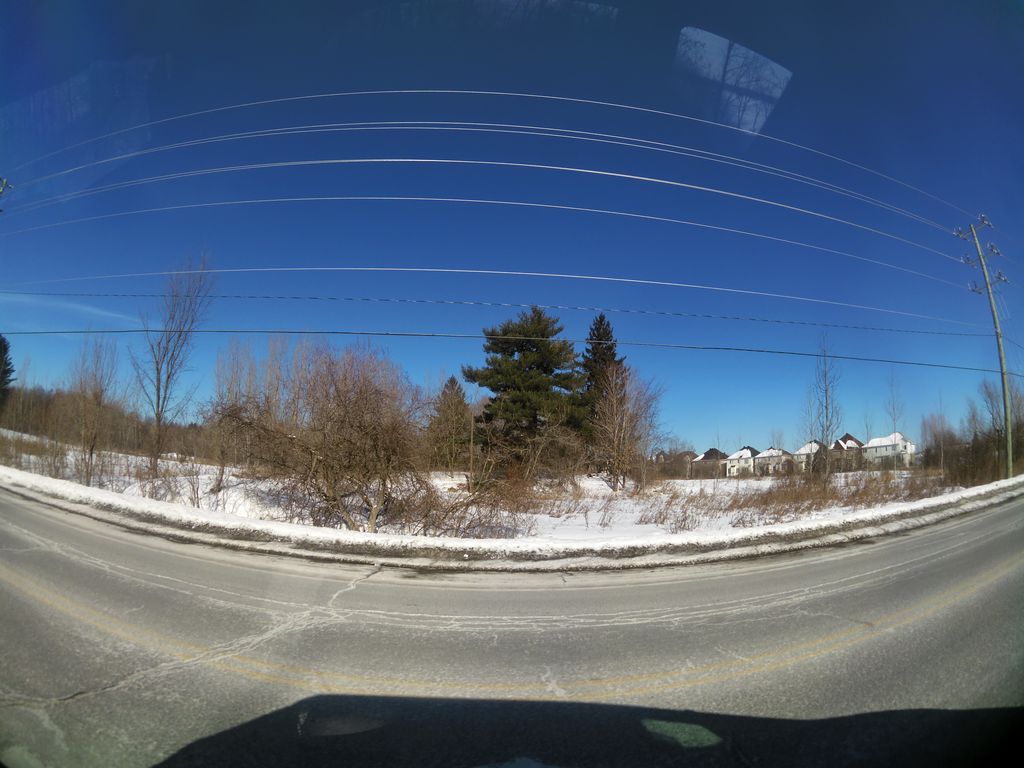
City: ottawa-gatineau